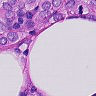
Metastatic tissue present: yes